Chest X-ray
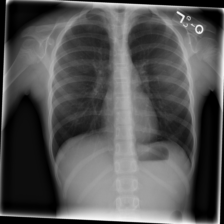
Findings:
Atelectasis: negative
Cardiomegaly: negative
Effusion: negative
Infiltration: negative
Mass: negative
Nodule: negative
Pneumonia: negative
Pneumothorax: negative
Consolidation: negative
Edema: negative
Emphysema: negative
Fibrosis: negative
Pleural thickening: negative
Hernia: negative